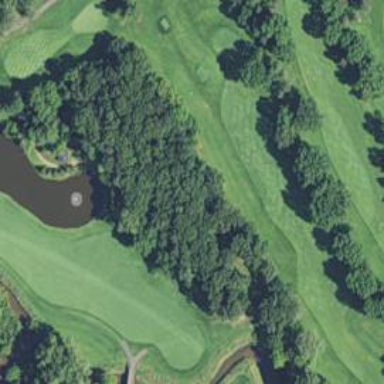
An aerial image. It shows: Rough grassy area used for golf.